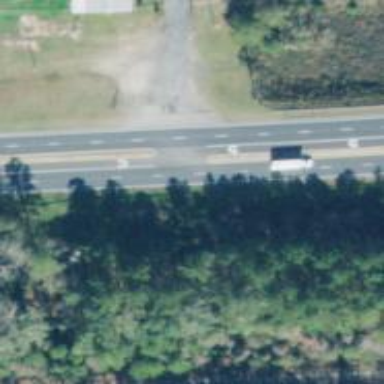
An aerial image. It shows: Asphalt dual carriageway categorized as trunk highway.